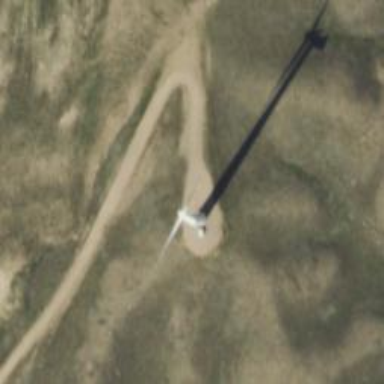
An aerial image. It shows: Wind generator using wind turbines of horizontal axis.